Question: I was playing with the pattern attribute and, of course, attempted to submit the 'form' with a string that deliberately did not match the required pattern, given the HTML:
'''
<form action="#" method="post">
<input type="text" pattern="[A-Z]{2,3}" />
<button type="submit">Submit</button>
</form>
'''
<URL>.
I attempted to submit with '1', which of course resulted in error-handling by the browser (Chrome 21):

I tried to right-click the pop-up, and 'inspect element,' but so far as the Web-developer tools were concerned I seemed to be inspecting the 'input' element (which makes sense, I suppose), rather than the pop-up dialogue. So, I was wondering: is it possible to access/interact with this dialogue via JavaScript (for responsive enhancements) or by CSS (for styling)?
The main goal would be to offer high-contrast alternatives for user-enhancements, or simply pop-ups consistent with a site's styling and colour-schemes.
Edited to link to MDN for compatibility information:
- <URL>
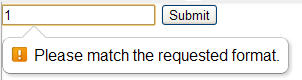
Answer: It is possible to style the popup, but support is limited and only works in webkit based browsers. As for the other browsers, there may be similar psuedoselectors that you can use, but I was not able to find them.
It boils down to being able to find/know the DOM structure of those popups, and then adding CSS that will modify them. After all, they're just DOM elements.
example: <URL>
<URL>